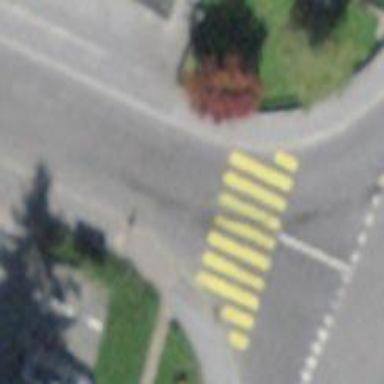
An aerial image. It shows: Zebra crossing on the road.